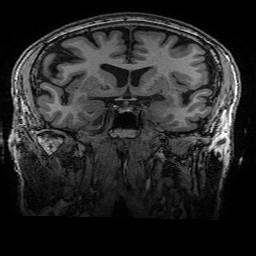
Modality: T1w
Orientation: sagittal
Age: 76
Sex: male
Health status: healthy
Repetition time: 2.53 s
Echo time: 0.0034 s